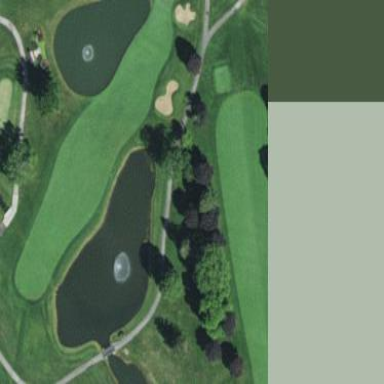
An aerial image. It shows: Well-maintained grassy golf fairway for the sport of golf.